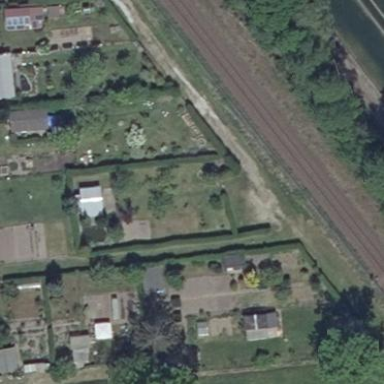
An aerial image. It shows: Allotments area.